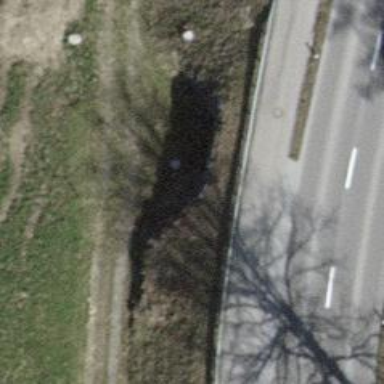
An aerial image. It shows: Dirt track with grade3 quality. It has tunnel.